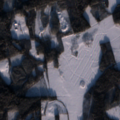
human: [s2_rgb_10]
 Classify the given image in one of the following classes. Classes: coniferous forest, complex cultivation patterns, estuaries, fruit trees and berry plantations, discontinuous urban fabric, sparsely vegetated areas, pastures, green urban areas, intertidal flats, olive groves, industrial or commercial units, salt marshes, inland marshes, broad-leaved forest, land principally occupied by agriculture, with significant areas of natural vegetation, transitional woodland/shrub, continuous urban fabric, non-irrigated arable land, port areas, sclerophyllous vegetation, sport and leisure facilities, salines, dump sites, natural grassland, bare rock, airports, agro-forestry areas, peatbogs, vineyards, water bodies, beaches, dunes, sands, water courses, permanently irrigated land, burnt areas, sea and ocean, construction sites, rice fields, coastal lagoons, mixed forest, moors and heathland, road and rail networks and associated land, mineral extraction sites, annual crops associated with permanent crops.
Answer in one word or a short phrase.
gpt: non-irrigated arable land, coniferous forest, mixed forest